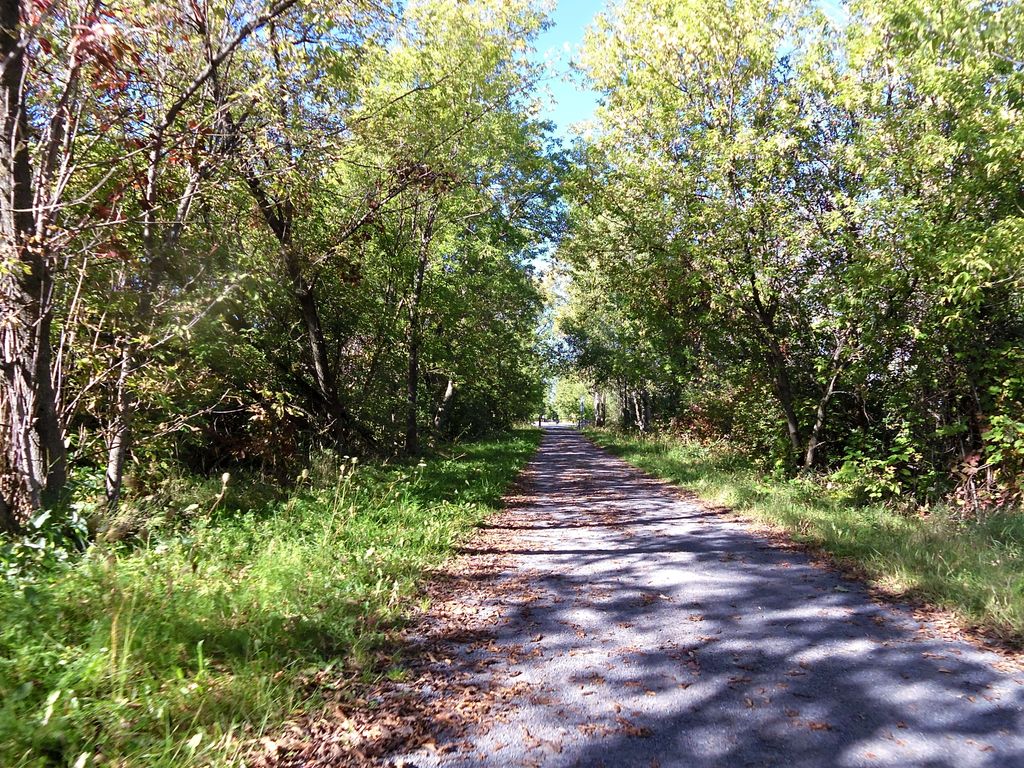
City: ottawa-gatineau